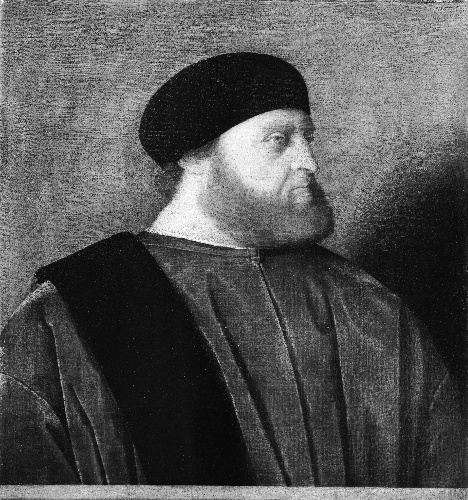
Title: Portrait of a Venetian Senator
Artist: Catena (Vincenzo di Biagio)
Artist bio: Italian, Venetian, active by 1506–died 1531
Date: ca. 1525
Object type: Painting
Classification: Paintings
Medium: Oil on canvas
Dimensions: 27 1/4 x 24 in. (69.2 x 61 cm)
Department: European Paintings
Credit line: Theodore M. Davis Collection, Bequest of Theodore M. Davis, 1915
Accession year: 1930
Repository: Metropolitan Museum of Art, New York, NY
Tags: Men|Portraits